Question: I have a label which would display strings from "0 ft" to say "999 ft", so maximum it would take string of size 6. I'm using a grid layout so that i could place that label in a particular column where it should be. I want a background for the label too. But the problem is i cant properly set the size of background.

'''
public Controller() {
super(new GridLayout(9, 9));
try {
Background = ImageIO.read(getClass().getResourceAsStream(
"background.jpg"));
TestImage = ImageIO.read(getClass().getResourceAsStream(
"VTOLHorizontalLevelIndicator.png"));
setPreferredSize(new Dimension(Background.getWidth(null),
Background.getHeight(null)));
} catch (IOException ex) {
ex.printStackTrace();
}
for (Direction direction : Direction.values()) {
directionMap.put(direction, false);
}
setKeyBindings();
Timer timer = new Timer(TIMER_DELAY, new TimerListener());
timer.start();
int i = 3;
int j = 11;
JLabel[][] panelHolder = new JLabel[i][j];
setLayout(new GridLayout(i, j));
for (int m = 0; m <= 2; m++) {
for (int n = 0; n <= 10; n++) {
if (m == 1 && n == 1) {
lblAltitude.setFont(new Font("Gotham Bold",1,12));
lblAltitude.setToolTipText("Altitude");
lblAltitude.setOpaque(true);
lblAltitude.setBackground(Color.black);
lblAltitude.setMinimumSize(new Dimension(50,25));
add(lblAltitude);
} else {
panelHolder[m][n] = new JLabel(" ");
add(panelHolder[m][n]);
}
}
}
}
'''
the above code shows the constructor from which I'm initializing the the GridLayout and the label.
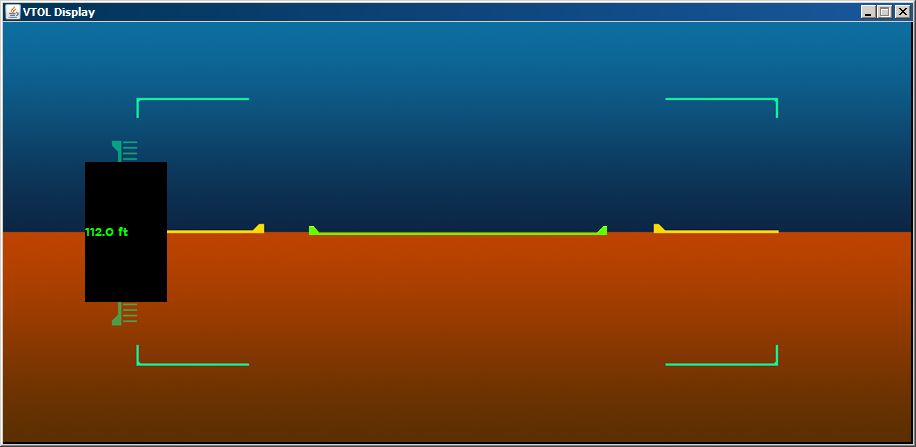
Answer: GridLayout will expand all of the components to fill the panel (giving each component equal size).